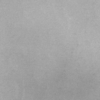
Label: dusty